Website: apple
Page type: address-validator
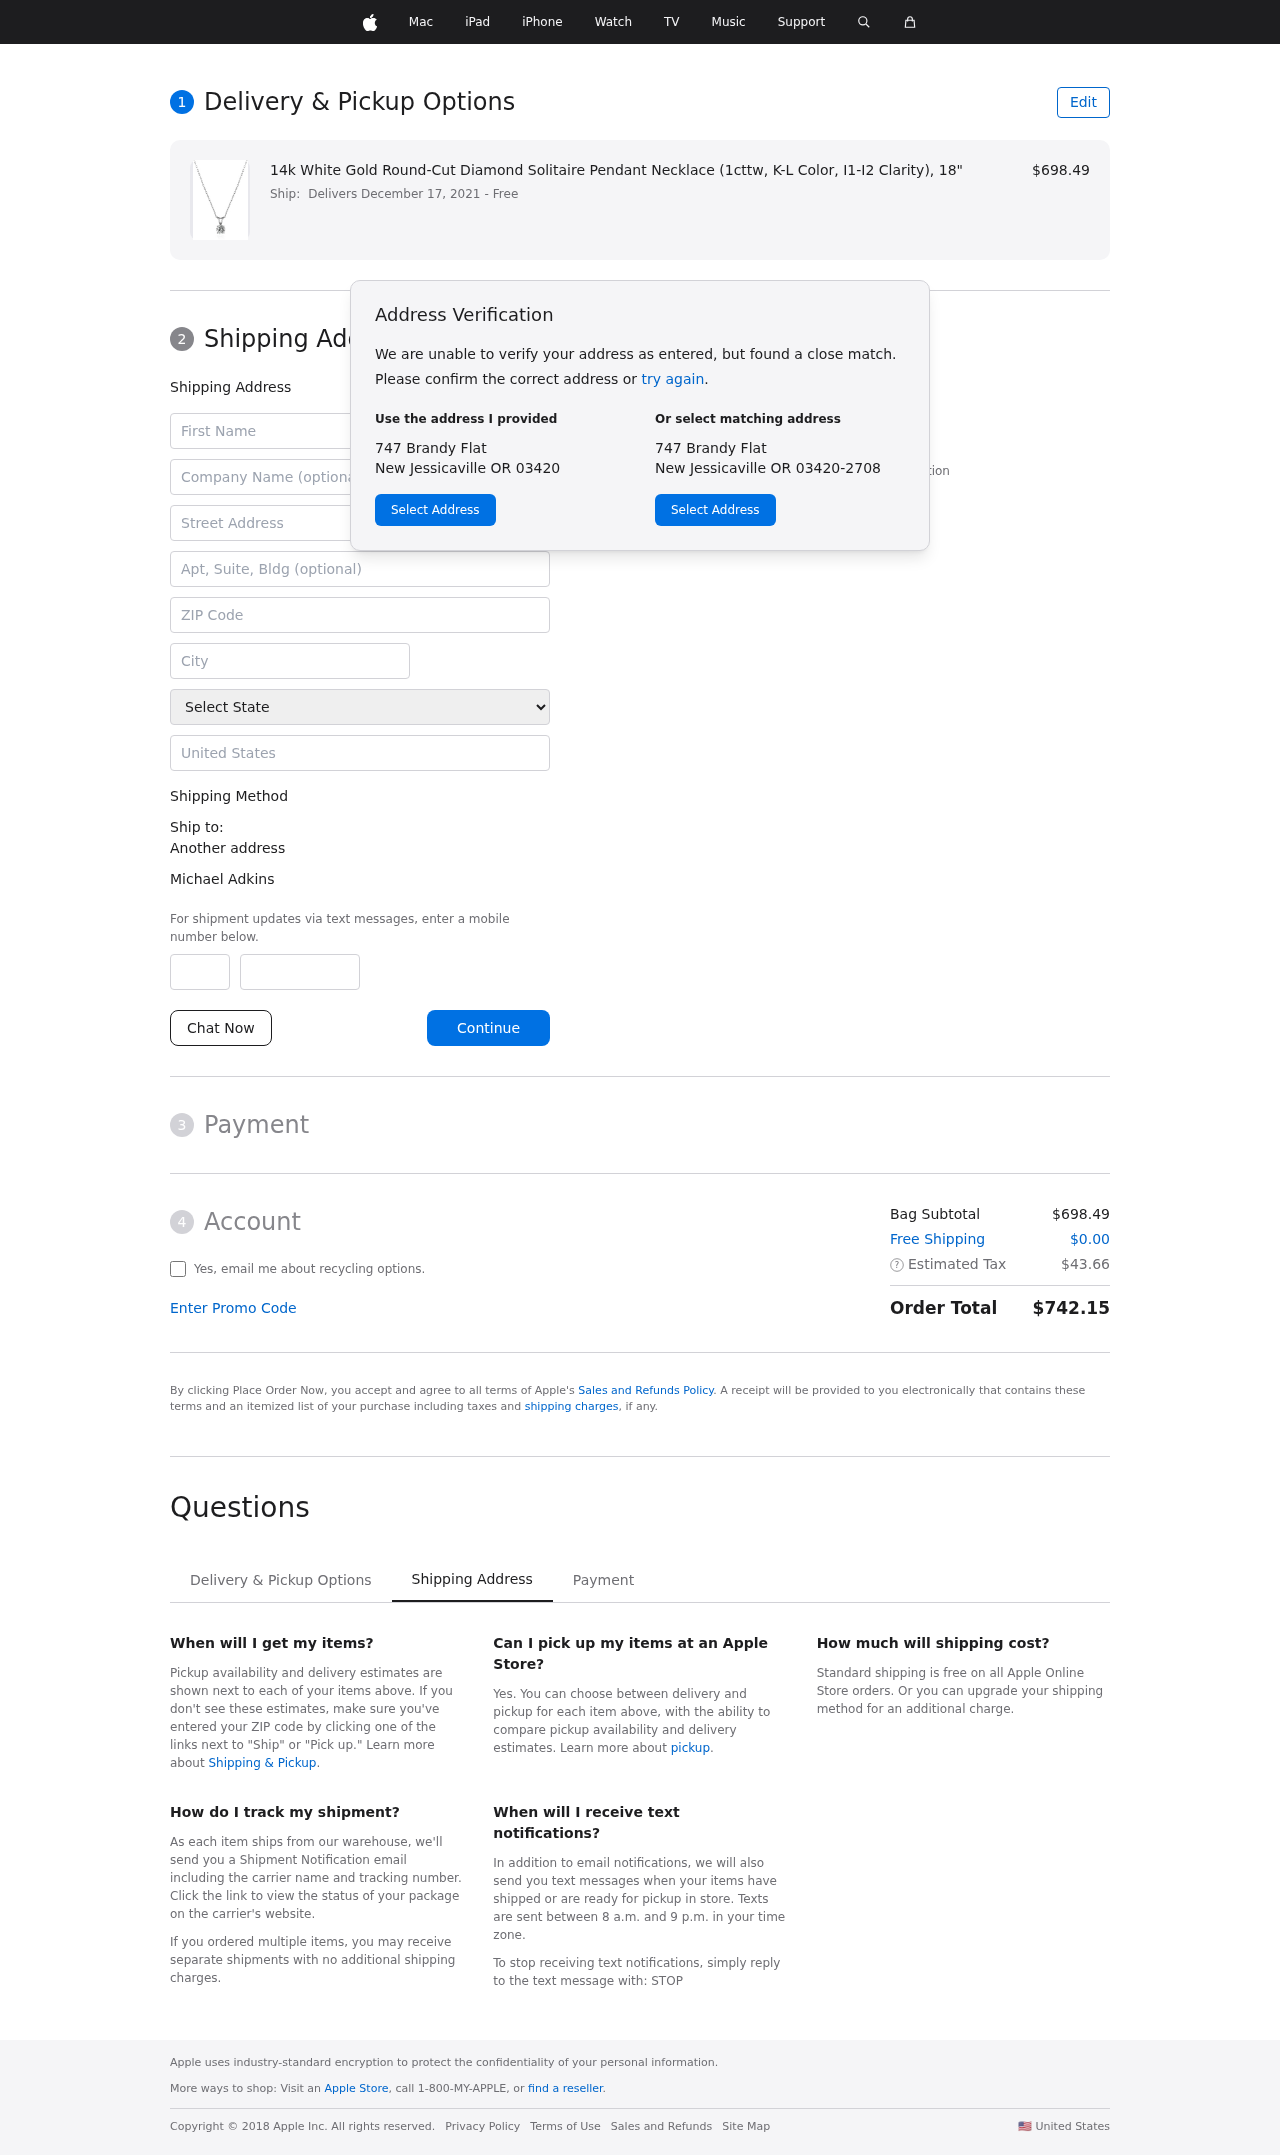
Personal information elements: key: PII_CITY
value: New Jessicaville
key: PII_COMPANY
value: Leon Group
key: PII_COUNTRY
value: United States
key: PII_FIRSTNAME
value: Michael
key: PII_FULLNAME
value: Michael Adkins
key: PII_LASTNAME
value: Adkins
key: PII_PHONE_AREA
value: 782
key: PII_PHONE_SUFFIX
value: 3427
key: PII_POSTCODE
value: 03420
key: PII_STATE
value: Oregon
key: PII_STREET
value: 747 Brandy Flat
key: PII_CITY_STATE_ZIP
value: New Jessicaville OR 03420
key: PII_STATE_ABBR
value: OR
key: PII_POSTCODE_FULL
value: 03420
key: PII_POSTCODE_NUMERIC
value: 3420
Product elements: key: PRODUCT1_NAME
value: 14k White Gold Round-Cut Diamond Solitaire Pendant Necklace (1cttw, K-L Color, I1-I2 Clarity), 18"
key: PRODUCT1_PRICE
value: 698.49
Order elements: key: ORDER_DELIVERY_DATE
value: Delivers December 17, 2021
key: ORDER_SUBTOTAL
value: $698.49
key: ORDER_SHIPPING_COST
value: $0.00
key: ORDER_TAX
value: $43.66
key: ORDER_TOTAL
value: $742.15